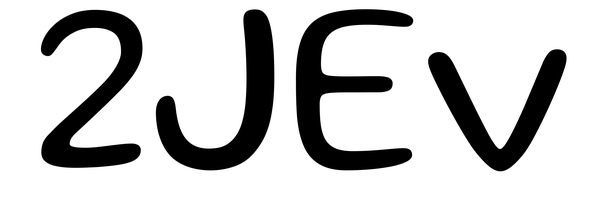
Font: Gluten_Light